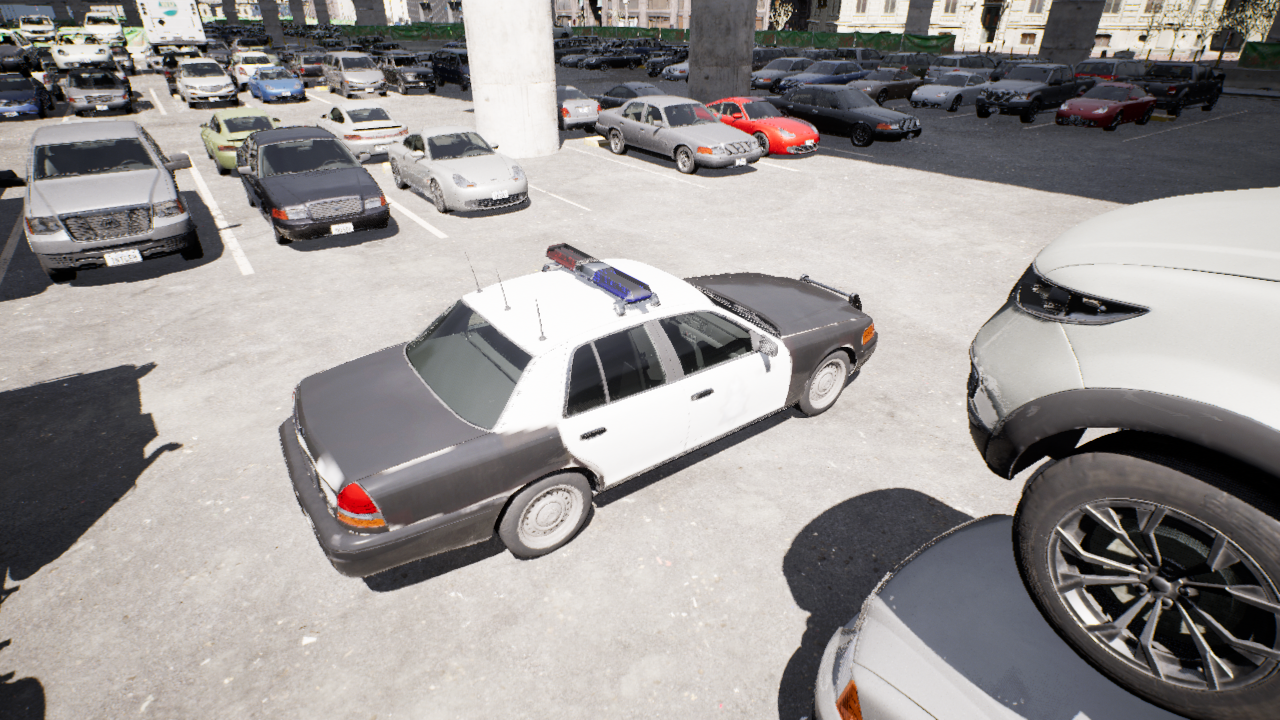
Venue: arterial
Lighting: clear day
Vehicle rig: sedan